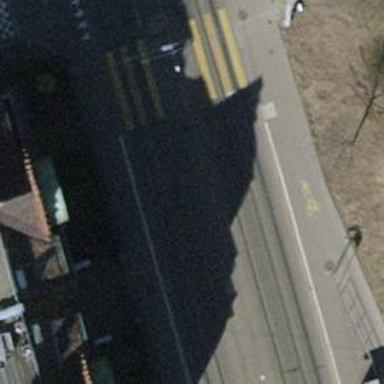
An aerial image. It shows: Tram stop with public transport stop position for trams.